Question: I'm writing a mobile robotics application in C/C++ in Ubuntu and, at the moment, I'm using a laser sensor to scan the environment and detect collisions with objects when the robot moves.
This laser has a and a maximum radius of 4000mm.
It is able to detect an object within this range and to report their distance from the sensor.
Each distance is in planar coordinates, so to get more readeable data, and then I print them in a text file and then I plot them in MatLab to see what the laser had detected.
This picture shows a typical detection on cartesian coordinates.

Values are in meters, so 0.75 are 75 centimeters and 2 are two meters. Contiguous blue points are all the detected objects, while the . Blue points under y < 0 are produced since laser scan area is 270deg; .
So, and, if yes, call some functions. This is a little bit tricky, because, this check should be able to detect also to determine (i.e. if it detects a point, then it should search the nearest point to determine if they compose an object or if it's only a point which may be a detection error).
This is the function I use to perform a single scan:
'''
struct point pt[limit*URG_POINTS];
//..
for(i = 0; i < limit; i++){
for(j = 0; j < URG_POINTS; j++){
ang2 = kDeg2Rad*((j*240/(double)URG_POINTS)-120);
offset = 0.03; //it depends on sensor module [m]
dis = (double) dist[cnt] / 1000.0;
//THRESHOLD of RANGE
// if(dis > MAX_RANGE) dis = 0; //MAX RANGE = 4[m]
// if(dis < MIN_RANGE) dis = 0;
pt[cnt].x = dis * cos(ang2) * cos(ang1) + (offset*sin(ang1)); // <-- X POINTS
pt[cnt].y = dis * sin(ang2); // <-- Y POINTS
// pt[cnt].z = dis * cos(ang2) * sin(ang1) - (offset*cos(ang1)); <- I disabled 3D mapping at the moment
cnt++;
}
ang1 += diff;
}
'''
After each single scan, contains all the detected points in x-y coordinates.
I'd like to do something like this:
> - - - -
I'd like to know how to easy check objects (composed by more than one single point) inner the previous defined region.
Can you help me, please?
It seems very difficult for me :(
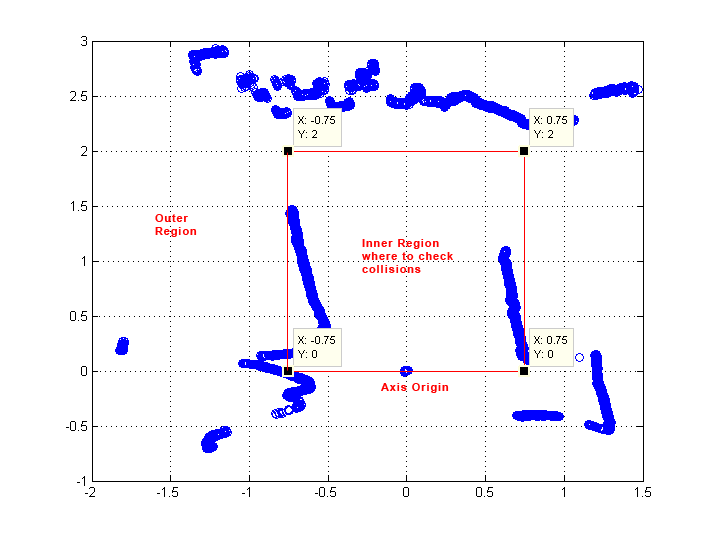
Answer: I don't think I can give a complete answer, but a few thoughts on where it might be possible to go.
What do you mean with realtime? How long may it take for any given algorithm to run? And what processor does your program run at?
Filtering the points that are within your area of detection should be quite easy just by checking if 'abs(x) < 0.75' and 'y< 2 && y > 0'. Furthermore, you should only consider points that are far enough away from 0, so 'x^2 + y^2 > d'.
But that should be the trivial part.
More interesting it will get to detect groups of points. <URL> has proven to be a fairly good clustering algorithm for detecting 2-dimensional groups of points. The critical question here is if DBSCAN is fast enough for real-time applications.
If not, you might have to think about optimizing the algorithm (You can press it's complexity to n*log(n) using some clever indexing structures).
Furthermore, it might be worth thinking about how you can incorporate the knowledge you have from your last iteration (assuming a high frequency, the data points should not change to much).
It might be worth looking at other robotics projects - I could imagine the problem of interpreting sensor data to construct information of the surroundings is a rather common one.
## UPDATE
It is fairly difficult to give you good advice without knowing where you stumble on applying DBSCAN on your problem. But let me try to give you a step-by-step-guide how an algorithm may work:
- - -
Now comes the more difficult part. You throw DBSCAN on that points and try to find groups of points. Which parameters will work for the algorithm I do not know - that has to be tried. After that you should have some clusters of points. I'm not totally sure what you will do with the groups - an idea would be to detect the points of each group that have the minimum and maximum degree in polar coordinates. That way you could decide how far you have to turn your vehicle. Special care would have to be taken if two groups are so close that it will not be possible to navigate through the gap between.
For the implementation of DBSCAN you could <URL> or just ask google for help. It is a fairly common algorithm that has been coded thousands of times. For further optimizations concerning speed it might be helpful to create an own implementation. However, if one of the implementations you find seems to be usable, I would try that first before going all the way and implementing it on my own.
If you stumble on specific problems while implementing the algorithm I would suggest creating a new question, as it is far away from this one and you might get more people that are willing to help you.
I hope things are a bit clearer now. If not please give the exact point that you have doubts about.